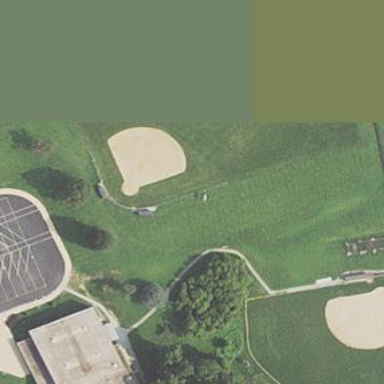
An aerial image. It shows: Baseball pitch for leisure and sports activities.